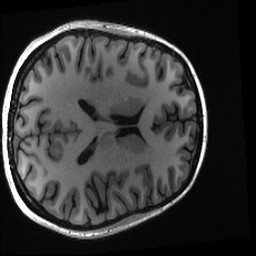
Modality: T1w
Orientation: axial
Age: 24
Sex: female